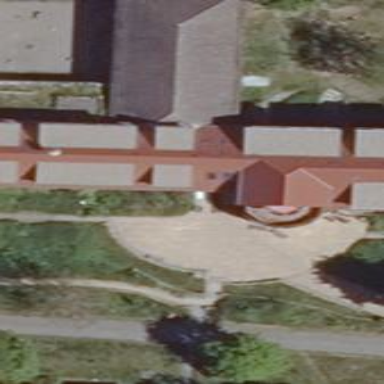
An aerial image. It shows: School building.